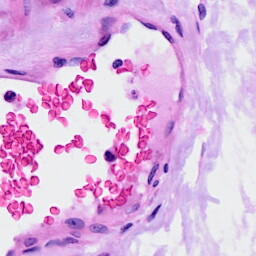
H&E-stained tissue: Ovarian